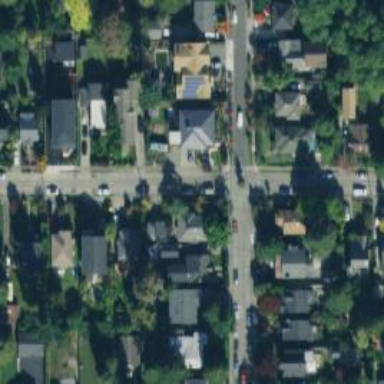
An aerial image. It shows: Residential road with separate sidewalk.